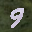
Label: 9